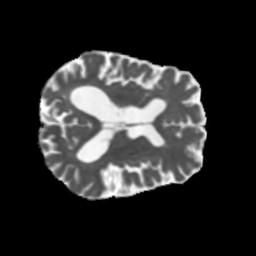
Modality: MD
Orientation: axial
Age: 75
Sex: male
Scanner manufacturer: siemens
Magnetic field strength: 3 T
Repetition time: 5.47 s
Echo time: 0.0854 s